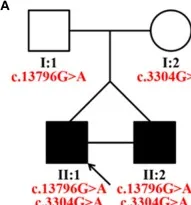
(A) Pedigree of the HSAN-VI family with segregation analysis. The black symbols represent the affected members, and the arrow indicates the proband. Red text represents the variants.
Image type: pathology (giemsa)